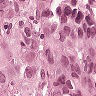
Metastatic tissue present: yes